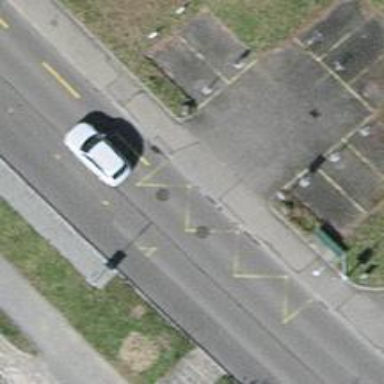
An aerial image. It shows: Bus stop with stop position for public transport.